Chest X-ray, AP view. Patient: 60 years old, sex M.
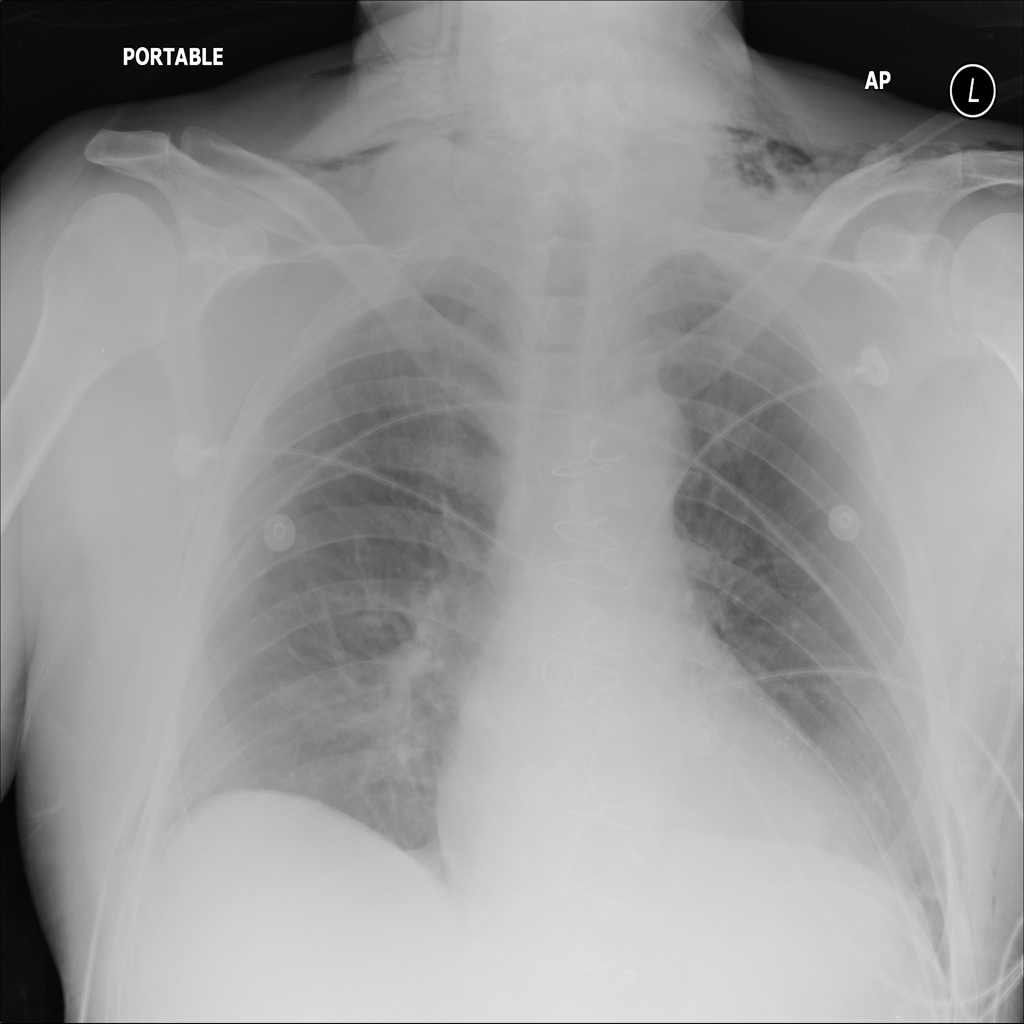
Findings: No Finding